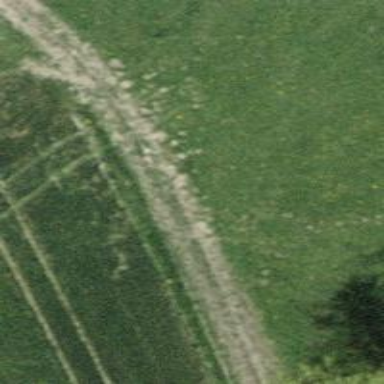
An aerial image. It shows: Unpaved track with grade5 track type.